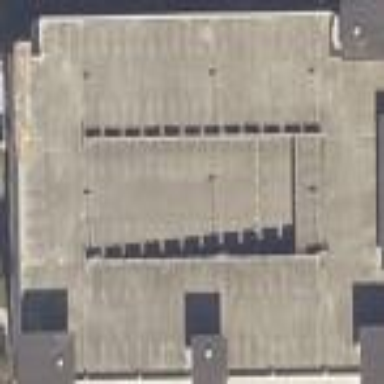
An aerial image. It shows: Multi-storey parking lot with asphalt surface.